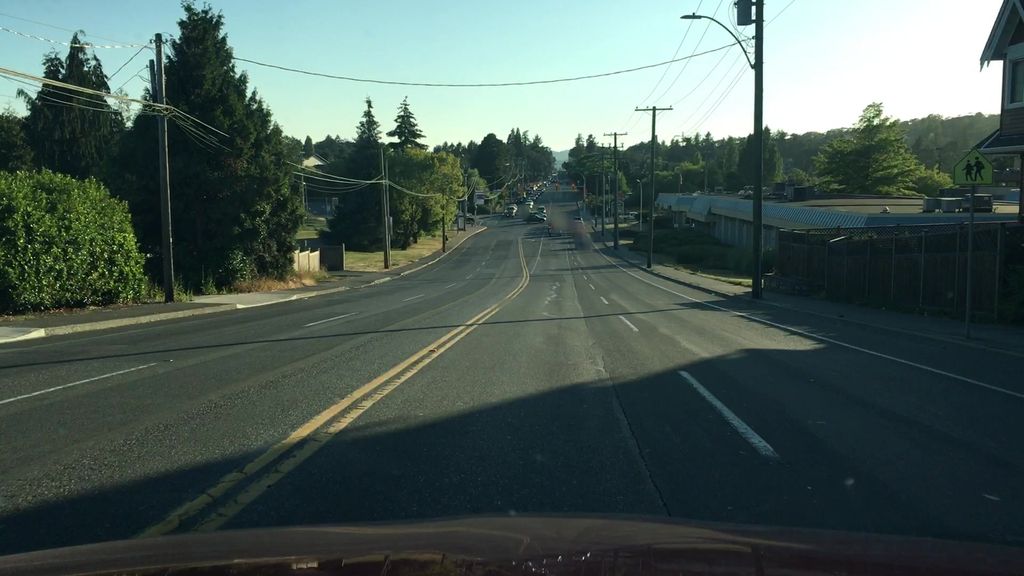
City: victoria